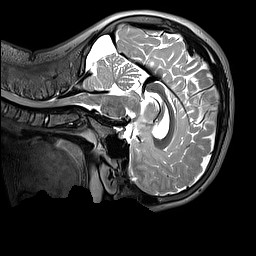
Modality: T2w
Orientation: sagittal
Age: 13
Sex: male
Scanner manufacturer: siemens
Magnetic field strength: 3 T
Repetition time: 3.2 s
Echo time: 0.408 s